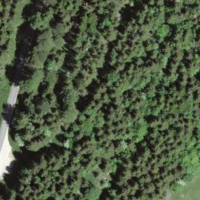
EUNIS habitat code: 43
Species observed at this site:
Chamaenerion angustifolium